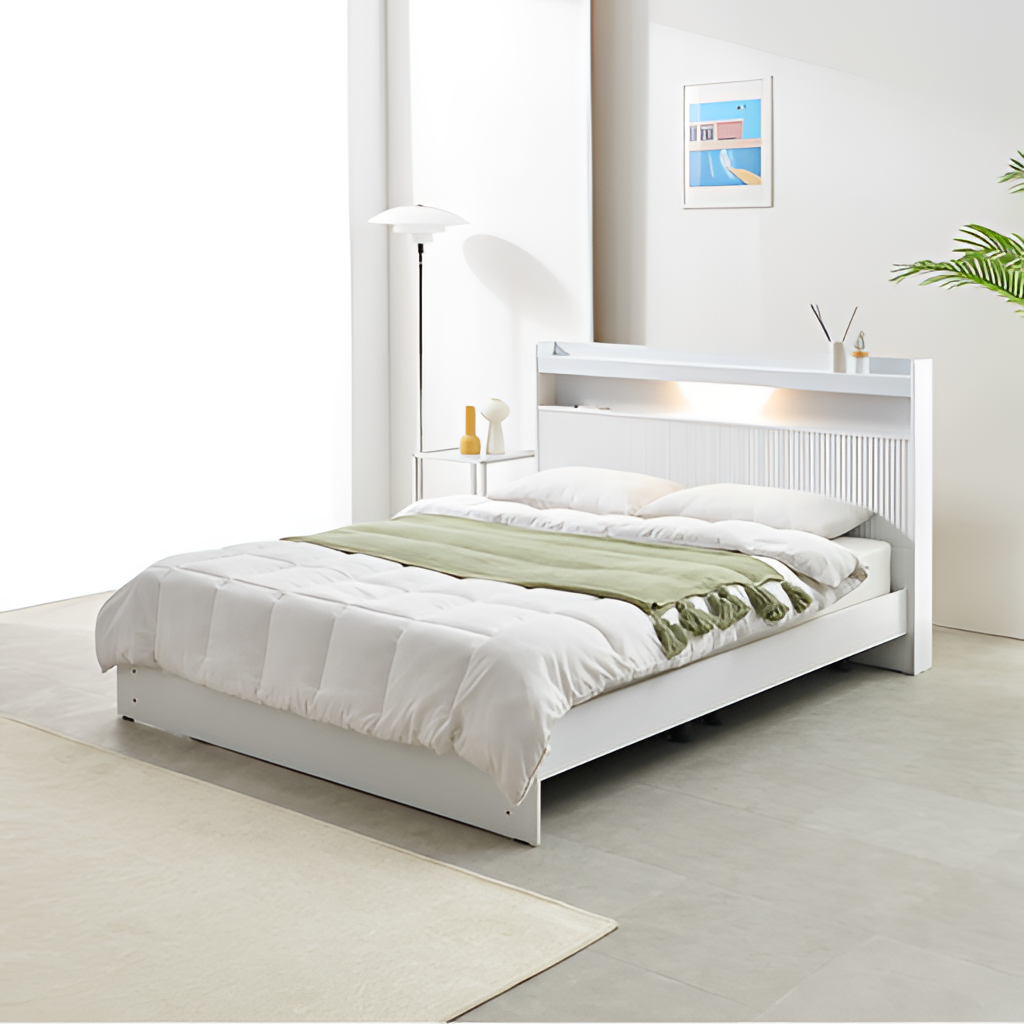
wood illuminated headboard bed, bedroom, minimalist, paint wallpaper, with solid pattern, gray tile flooring, with large square pattern